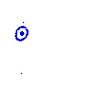
Particle: pion